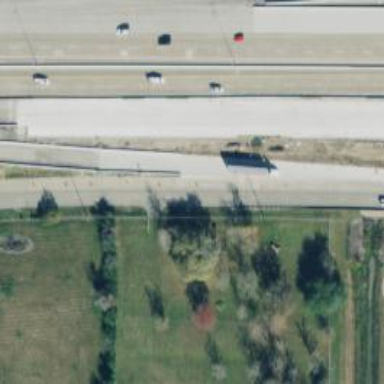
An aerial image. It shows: Secondary road with frontage road.